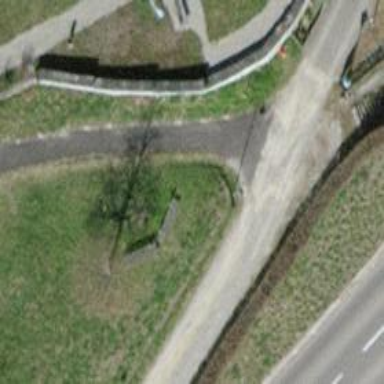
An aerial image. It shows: Brown bench in the vicinity.